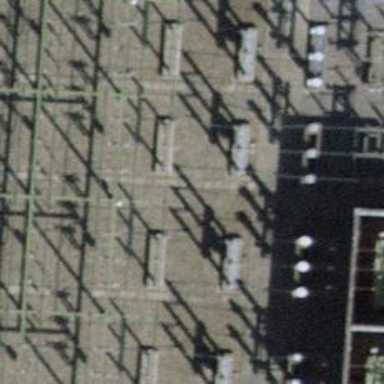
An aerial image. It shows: Insulator used in power equipment.